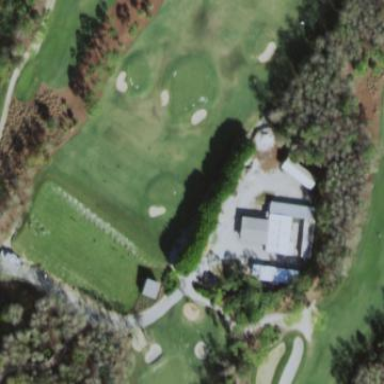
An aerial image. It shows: Grass area designated as golf tee.